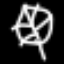
Label: leaf